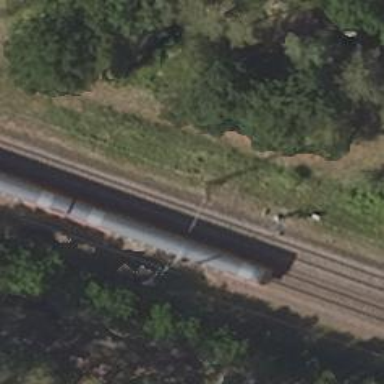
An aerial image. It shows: Railway milestone with catenary mast.